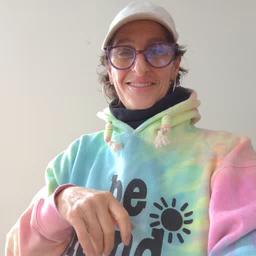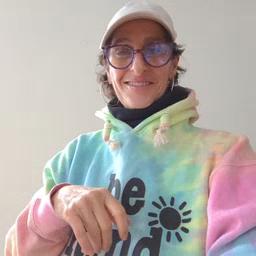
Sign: apple